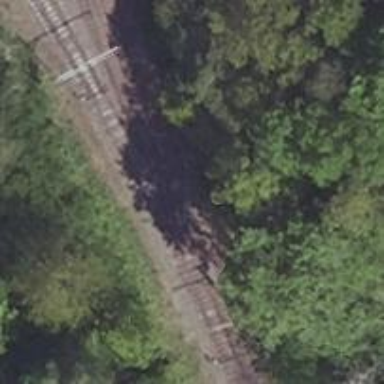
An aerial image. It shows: Railway switch.